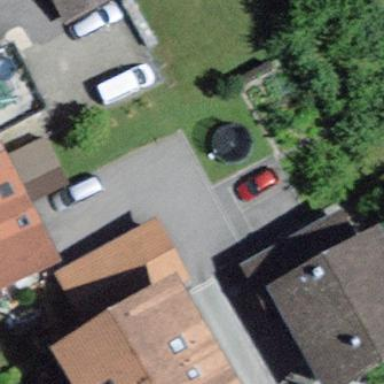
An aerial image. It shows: Residential building.